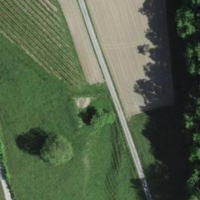
EUNIS habitat code: 25
Species observed at this site:
Primula veris